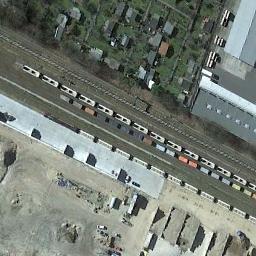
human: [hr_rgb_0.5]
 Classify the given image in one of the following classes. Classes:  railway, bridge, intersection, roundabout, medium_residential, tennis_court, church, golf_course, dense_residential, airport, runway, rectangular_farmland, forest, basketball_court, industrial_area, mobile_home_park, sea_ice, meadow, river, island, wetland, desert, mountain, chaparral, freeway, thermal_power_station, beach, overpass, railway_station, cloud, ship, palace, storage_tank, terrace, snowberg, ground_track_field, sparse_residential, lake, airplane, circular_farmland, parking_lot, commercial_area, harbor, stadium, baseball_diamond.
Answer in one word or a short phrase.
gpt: railway